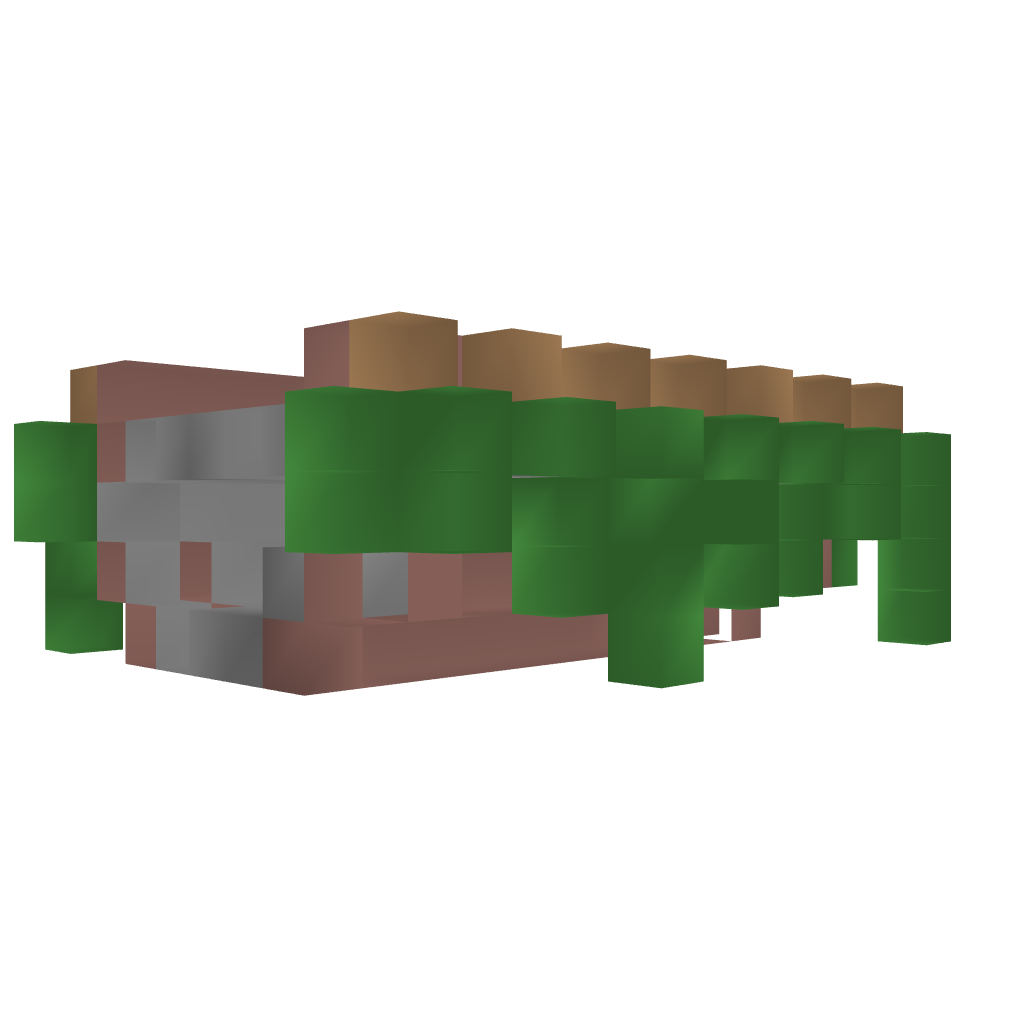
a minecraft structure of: Ancient Skyway Modified with sewer(Corner) bad low quality